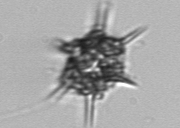
Label: Dictyocha